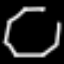
Label: octagon